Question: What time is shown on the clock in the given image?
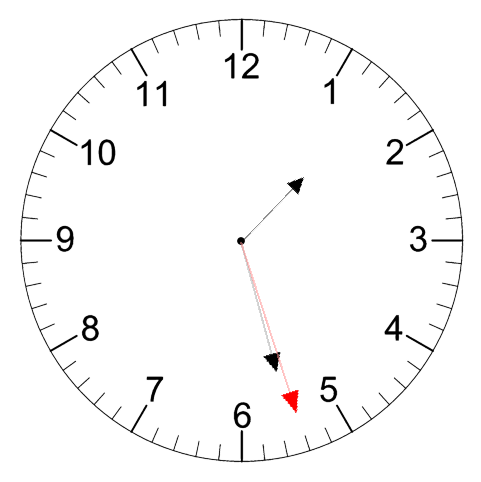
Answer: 01:27:27